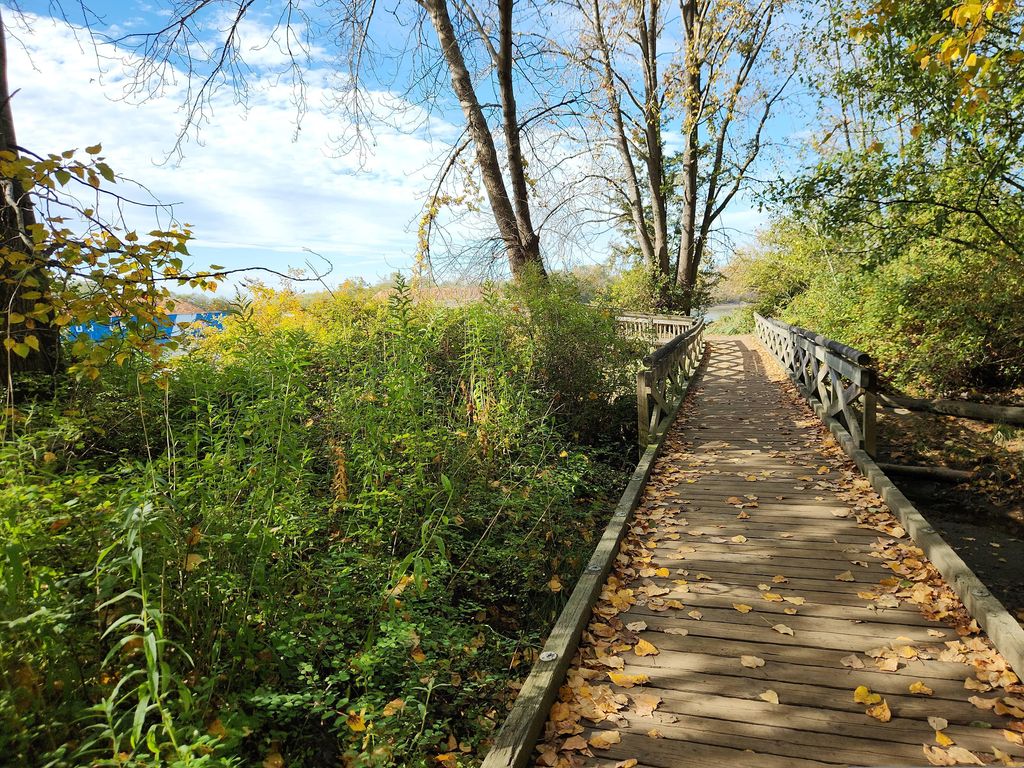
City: vancouver